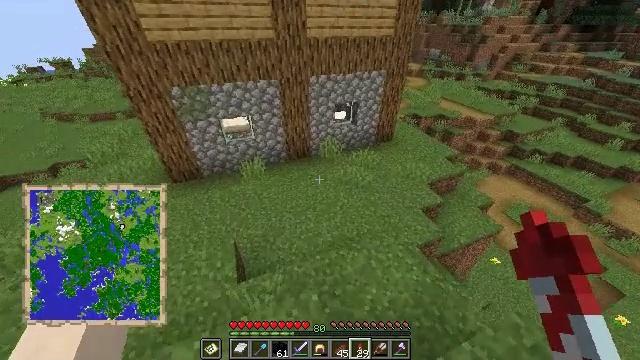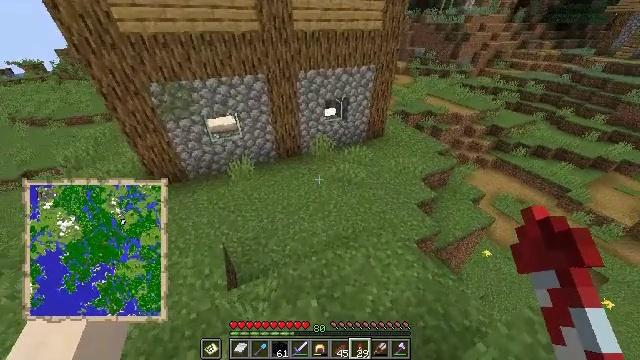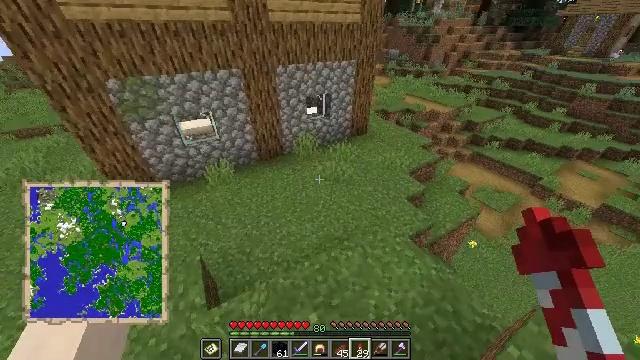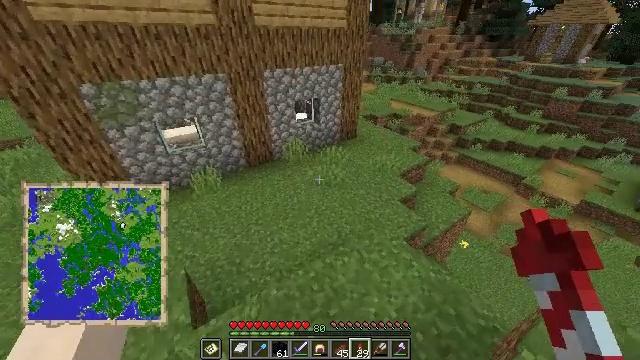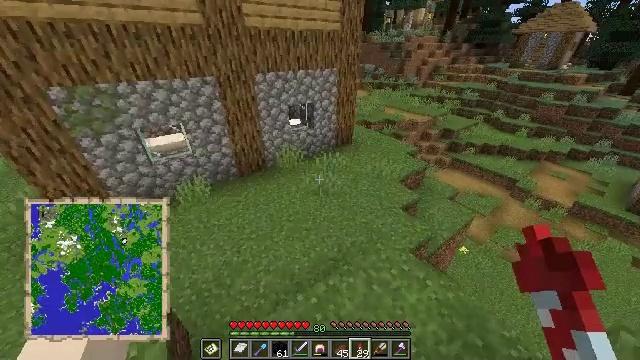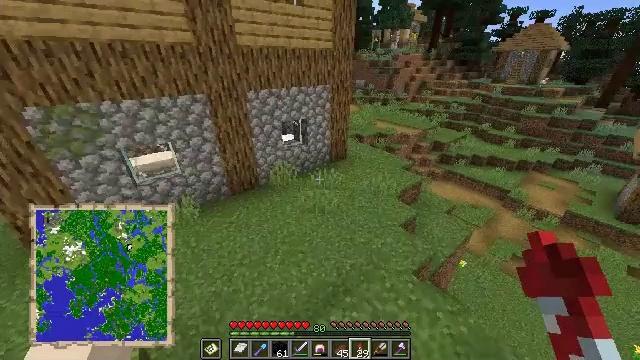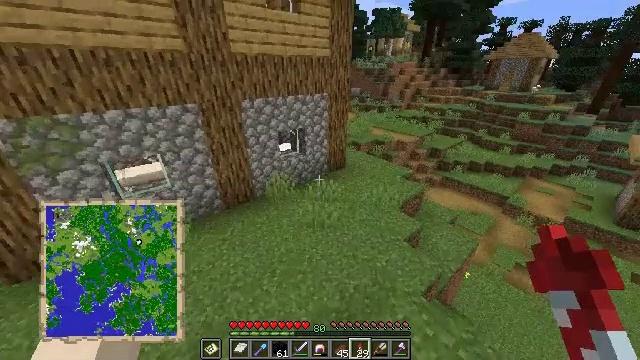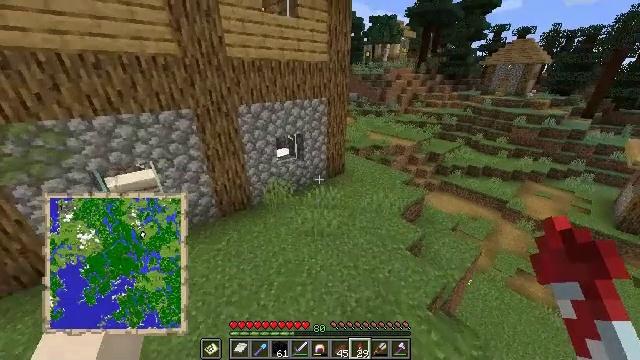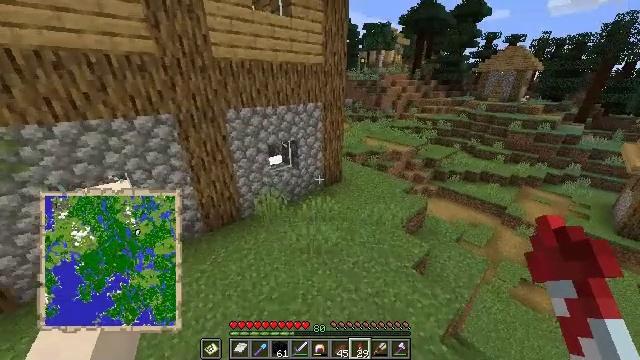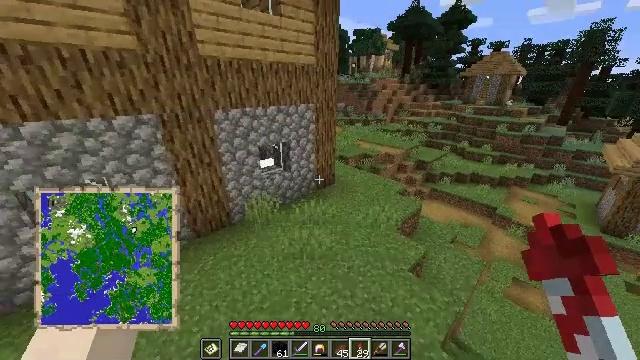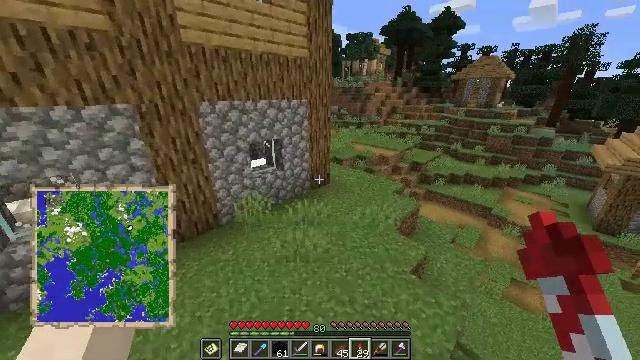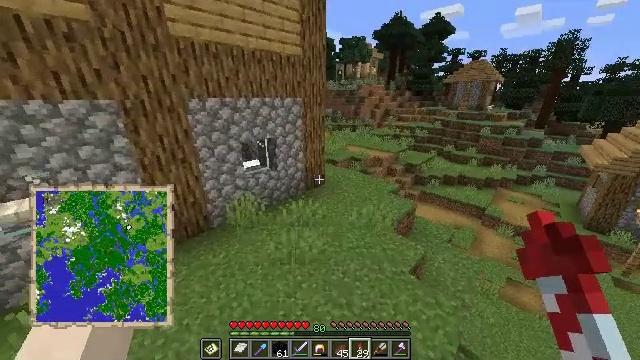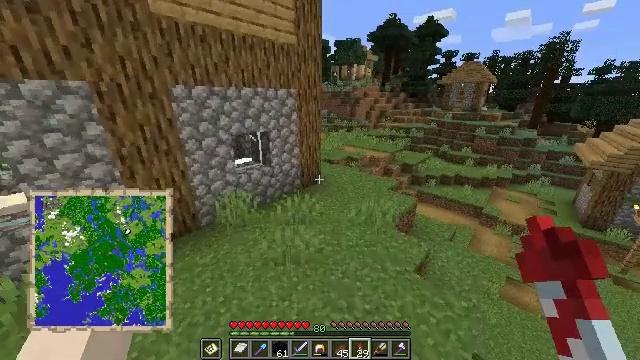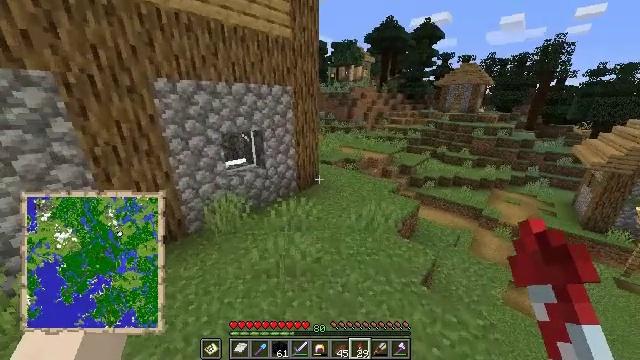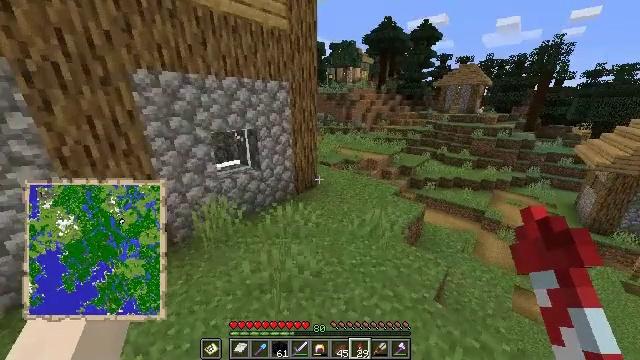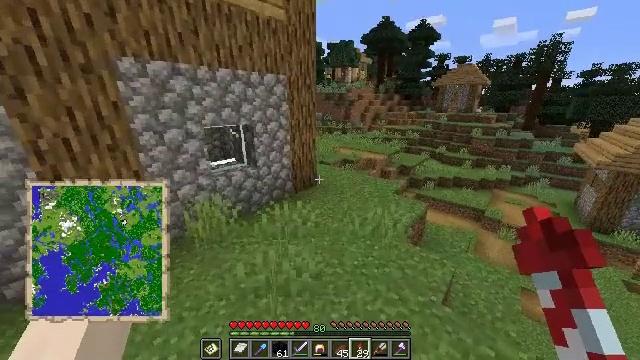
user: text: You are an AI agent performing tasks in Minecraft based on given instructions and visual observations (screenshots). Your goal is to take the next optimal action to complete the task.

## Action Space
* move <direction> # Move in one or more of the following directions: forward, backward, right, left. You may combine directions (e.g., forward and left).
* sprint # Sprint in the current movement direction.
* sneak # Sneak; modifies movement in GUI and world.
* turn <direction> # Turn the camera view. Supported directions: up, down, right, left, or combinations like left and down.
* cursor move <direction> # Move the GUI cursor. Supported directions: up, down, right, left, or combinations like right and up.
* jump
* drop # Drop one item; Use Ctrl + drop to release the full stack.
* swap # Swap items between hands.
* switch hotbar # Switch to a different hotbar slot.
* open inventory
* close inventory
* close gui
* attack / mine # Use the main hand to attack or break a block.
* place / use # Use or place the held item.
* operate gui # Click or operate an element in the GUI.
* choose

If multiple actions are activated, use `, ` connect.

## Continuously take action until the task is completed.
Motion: motion action
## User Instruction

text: Break the bell in the village.
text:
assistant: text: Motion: move forward, turn right
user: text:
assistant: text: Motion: move forward, turn right and up
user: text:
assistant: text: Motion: move forward, turn right and up
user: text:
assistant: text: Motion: move forward, turn right and up
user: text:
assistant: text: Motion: move forward, turn right and up
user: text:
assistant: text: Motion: move forward, turn right and up
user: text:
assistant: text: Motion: move forward, turn up
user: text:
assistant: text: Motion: move forward, turn right and up
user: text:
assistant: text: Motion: move forward, turn right and up
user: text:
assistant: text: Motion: move forward, turn right and up
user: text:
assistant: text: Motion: move forward, turn right
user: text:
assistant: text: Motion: move forward, turn right
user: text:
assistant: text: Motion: move forward
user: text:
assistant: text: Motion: move forward
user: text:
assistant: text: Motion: move forward
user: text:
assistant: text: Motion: move forward
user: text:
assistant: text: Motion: move forward
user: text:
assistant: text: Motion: move forward
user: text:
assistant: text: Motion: move forward
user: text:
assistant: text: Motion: move forward
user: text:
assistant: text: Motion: move forward
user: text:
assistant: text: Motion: move forward
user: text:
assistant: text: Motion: move forward
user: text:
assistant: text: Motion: move forward, turn left
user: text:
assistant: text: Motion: move forward and move right, turn left
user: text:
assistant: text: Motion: move forward and move right, turn left
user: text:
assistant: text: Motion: move forward and move right, turn left
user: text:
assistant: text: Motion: move forward and move right, turn left
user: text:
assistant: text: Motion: move forward and move right, turn left
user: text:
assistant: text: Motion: move forward and move right, turn left